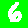
Digit: 6